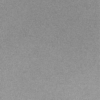
Label: dusty